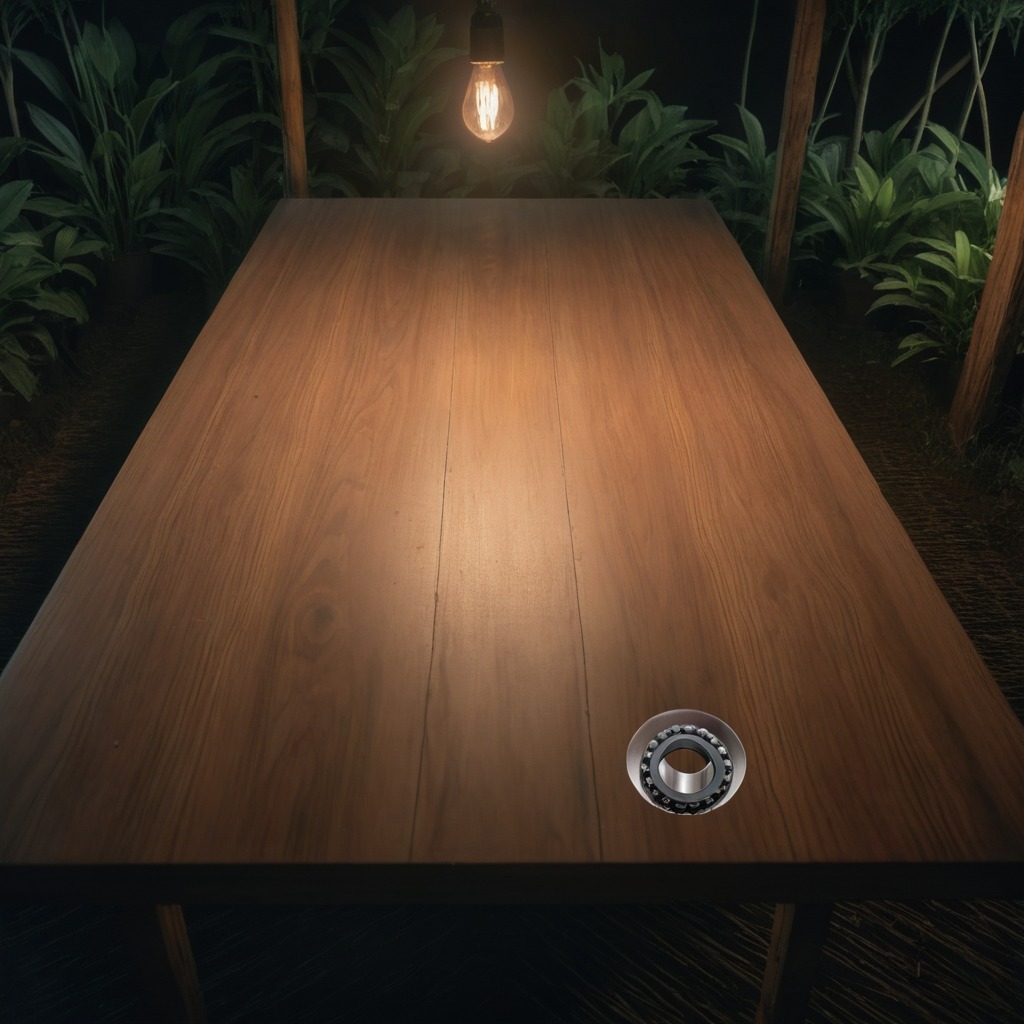
A metal ball bearing is lying on a clean wooden table inside a jungle field workshop tent at night.